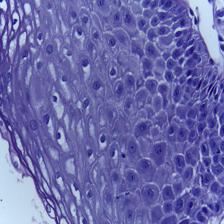
Diagnosis: Normal